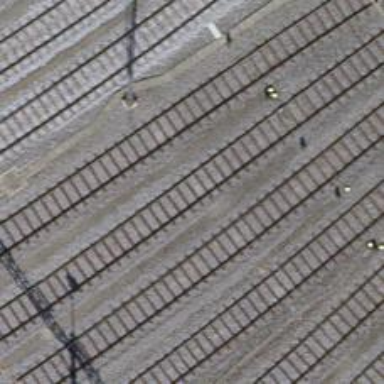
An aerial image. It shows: Rail yard with electrified contact lines for the trains.